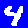
Digit: 4